Interaction volume radius: 10 \u00c5
Interaction volume height: 15 \u00c5
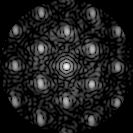
Disorder parameter: 0.2816